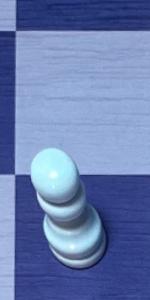
Label: Pawn_White